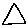
Label: triangle